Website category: sports
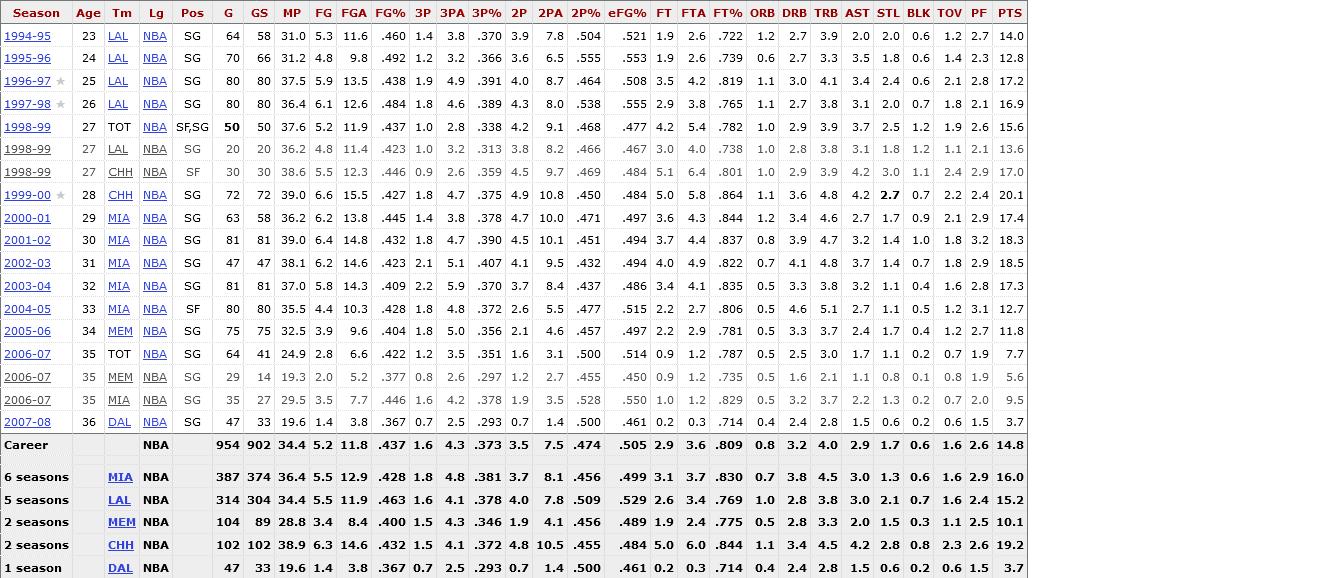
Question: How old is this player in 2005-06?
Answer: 34

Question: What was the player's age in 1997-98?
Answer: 26

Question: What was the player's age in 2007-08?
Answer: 36

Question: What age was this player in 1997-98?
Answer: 26

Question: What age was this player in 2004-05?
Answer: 33

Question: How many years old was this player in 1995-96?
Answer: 24

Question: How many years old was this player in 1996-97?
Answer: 25

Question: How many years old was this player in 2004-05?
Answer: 33

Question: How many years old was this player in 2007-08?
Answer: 36

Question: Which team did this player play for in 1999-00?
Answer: CHH

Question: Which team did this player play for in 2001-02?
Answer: MIA

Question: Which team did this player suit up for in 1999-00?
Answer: CHH

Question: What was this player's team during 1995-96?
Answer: LAL

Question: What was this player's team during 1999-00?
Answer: CHH

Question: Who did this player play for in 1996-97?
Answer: LAL

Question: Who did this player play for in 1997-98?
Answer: LAL

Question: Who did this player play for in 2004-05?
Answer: MIA

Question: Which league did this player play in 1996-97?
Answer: NBA

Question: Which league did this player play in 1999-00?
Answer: NBA

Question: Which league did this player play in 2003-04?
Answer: NBA

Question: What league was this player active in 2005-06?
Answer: NBA

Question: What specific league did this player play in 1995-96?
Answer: NBA

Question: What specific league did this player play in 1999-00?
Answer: NBA

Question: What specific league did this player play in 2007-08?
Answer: NBA

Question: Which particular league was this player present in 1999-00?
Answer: NBA

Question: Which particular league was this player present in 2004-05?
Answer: NBA

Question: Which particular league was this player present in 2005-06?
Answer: NBA

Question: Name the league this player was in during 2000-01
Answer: NBA

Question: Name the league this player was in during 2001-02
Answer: NBA

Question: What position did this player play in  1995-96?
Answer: SG

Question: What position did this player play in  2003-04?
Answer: SG

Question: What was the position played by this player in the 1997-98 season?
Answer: SG

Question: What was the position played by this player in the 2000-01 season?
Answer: SG

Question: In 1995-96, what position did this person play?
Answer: SG

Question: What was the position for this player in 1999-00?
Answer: SG

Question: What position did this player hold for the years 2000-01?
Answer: SG

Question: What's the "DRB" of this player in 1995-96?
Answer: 2.7

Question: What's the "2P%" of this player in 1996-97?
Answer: .464

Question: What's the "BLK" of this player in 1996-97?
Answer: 0.6

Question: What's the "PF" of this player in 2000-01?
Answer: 2.9

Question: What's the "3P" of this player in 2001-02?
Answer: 1.8

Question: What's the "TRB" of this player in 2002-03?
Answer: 4.8

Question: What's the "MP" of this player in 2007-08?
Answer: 19.6

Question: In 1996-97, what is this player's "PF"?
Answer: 2.8

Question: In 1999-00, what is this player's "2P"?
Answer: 4.9

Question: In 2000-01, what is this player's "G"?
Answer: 63

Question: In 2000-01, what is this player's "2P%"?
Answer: .471

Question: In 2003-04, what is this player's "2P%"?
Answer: .437

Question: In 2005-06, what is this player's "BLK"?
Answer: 0.4

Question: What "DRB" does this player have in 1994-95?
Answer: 2.7

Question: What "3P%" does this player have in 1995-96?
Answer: .366

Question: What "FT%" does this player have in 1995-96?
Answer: .739

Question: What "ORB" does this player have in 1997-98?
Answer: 1.1

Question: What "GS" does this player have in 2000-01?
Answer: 58

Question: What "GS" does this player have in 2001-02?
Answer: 81

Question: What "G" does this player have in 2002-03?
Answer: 47

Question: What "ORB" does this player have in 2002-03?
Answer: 0.7

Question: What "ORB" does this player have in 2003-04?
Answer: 0.5

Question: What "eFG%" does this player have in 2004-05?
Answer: .515

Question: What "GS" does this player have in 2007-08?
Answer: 33

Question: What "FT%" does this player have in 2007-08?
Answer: .714

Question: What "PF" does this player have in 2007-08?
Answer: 1.5

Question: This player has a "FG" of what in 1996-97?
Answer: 5.9

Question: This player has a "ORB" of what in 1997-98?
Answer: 1.1